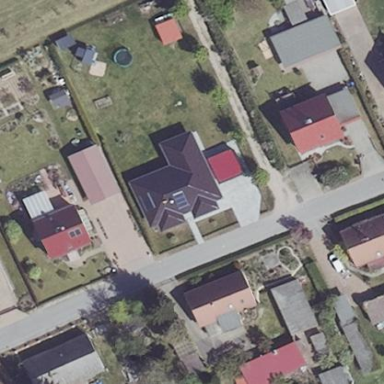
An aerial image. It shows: Simple house.